Aerial crown-view tile of a tropical tree (Barro Colorado Island, Panama), acquired 20241014:
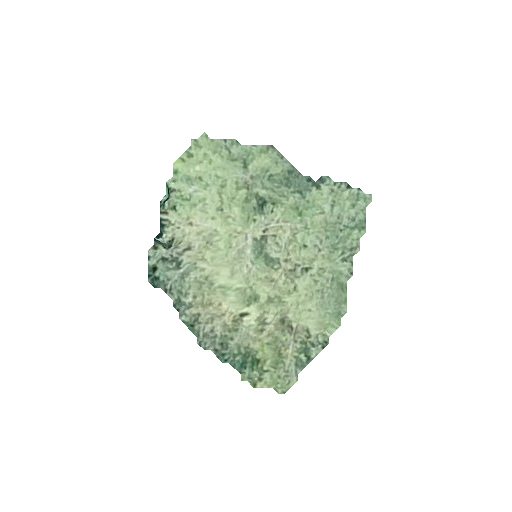
Species: Quararibea stenophylla
GBIF accepted scientific name: Quararibea stenophylla
Crown area: 59.142 m²